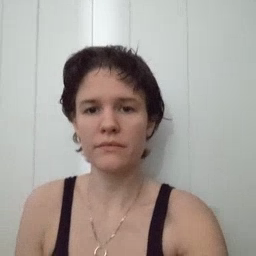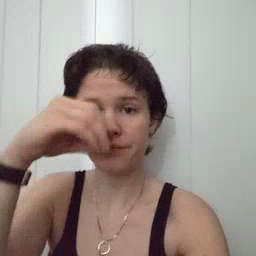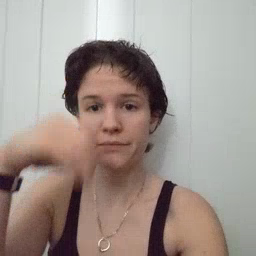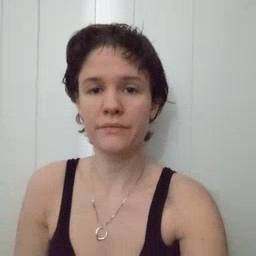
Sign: owl